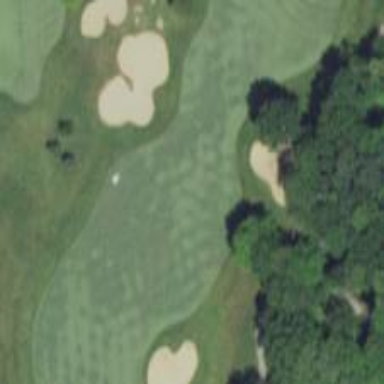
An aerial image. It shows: Golf fairway surrounded by grass.